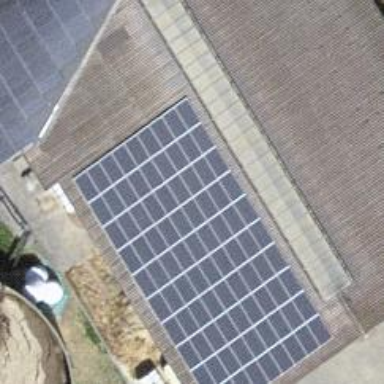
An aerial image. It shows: Solar power generator utilizing photovoltaic technology with solar photovoltaic panels.